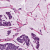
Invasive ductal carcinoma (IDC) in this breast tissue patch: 1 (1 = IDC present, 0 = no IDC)